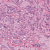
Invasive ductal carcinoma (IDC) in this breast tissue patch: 1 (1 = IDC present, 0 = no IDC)